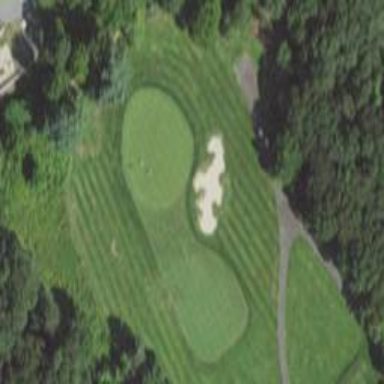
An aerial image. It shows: Golf fairway in the image.